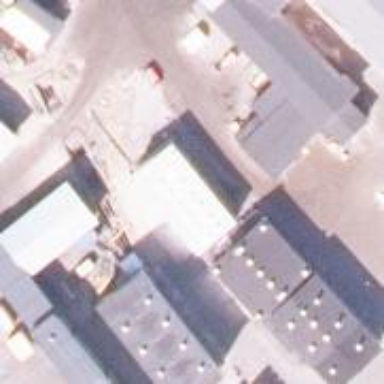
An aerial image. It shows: Industrial building.